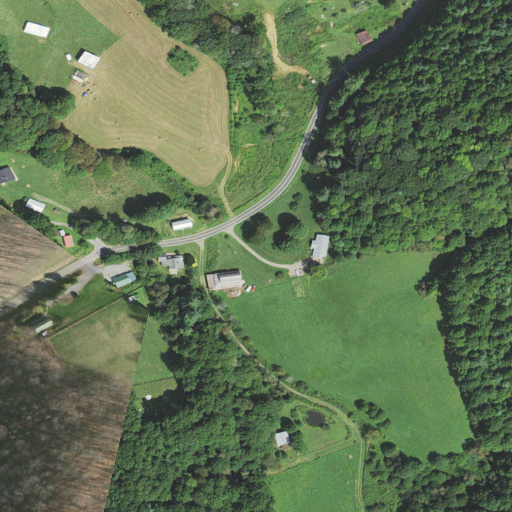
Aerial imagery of gap in North Carolina named Snyder Gap containing deciduous forest, pasture, open development, low intensity development, and mixed forest